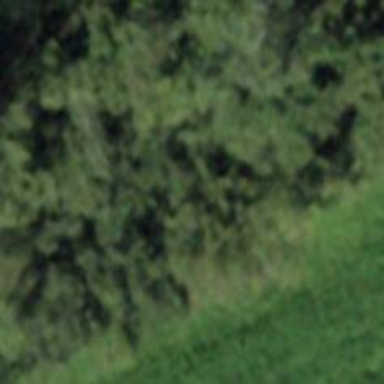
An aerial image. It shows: Grassy path.